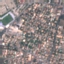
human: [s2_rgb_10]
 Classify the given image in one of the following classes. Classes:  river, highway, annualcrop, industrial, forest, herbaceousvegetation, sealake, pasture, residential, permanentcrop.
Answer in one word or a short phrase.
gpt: Residential